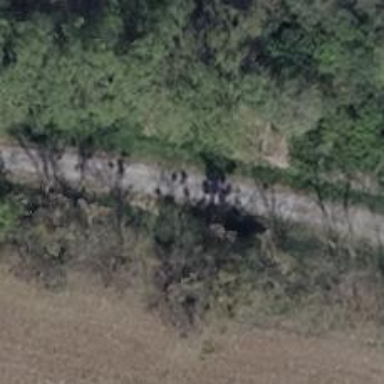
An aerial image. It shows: Unclassified road.